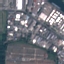
Land use / land cover: Industrial